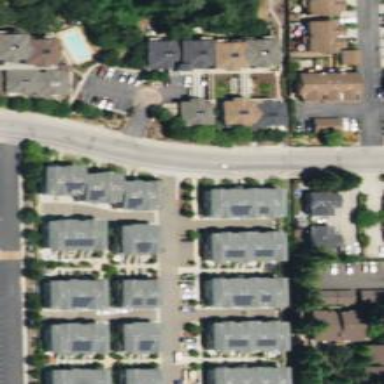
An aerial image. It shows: Residential road with separate sidewalk.